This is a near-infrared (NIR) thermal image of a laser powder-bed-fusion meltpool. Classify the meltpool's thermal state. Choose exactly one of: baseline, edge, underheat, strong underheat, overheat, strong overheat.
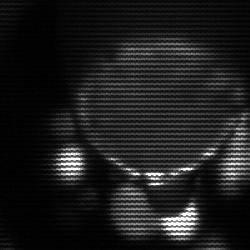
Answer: edge